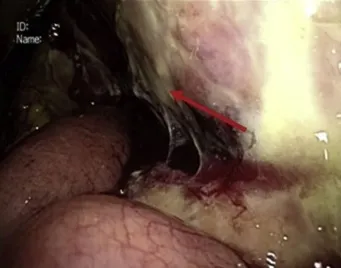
Open laparotomy).
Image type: endoscopy (gi_endoscopy)